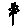
Label: flower